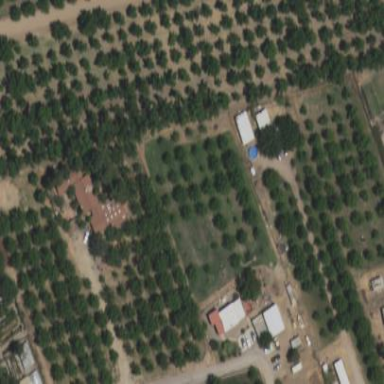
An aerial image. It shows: Orchard.